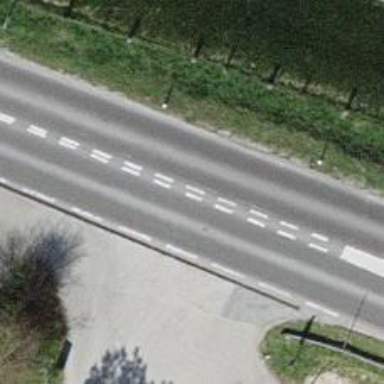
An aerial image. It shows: Secondary asphalt road serving buses.